Interaction volume radius: 5 \u00c5
Interaction volume height: 20 \u00c5
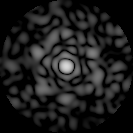
Disorder parameter: 0.8265